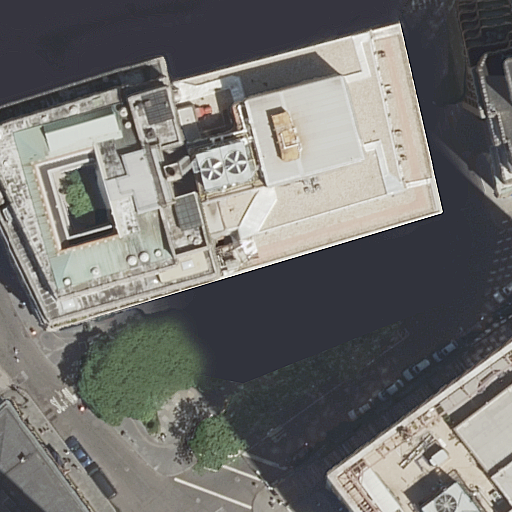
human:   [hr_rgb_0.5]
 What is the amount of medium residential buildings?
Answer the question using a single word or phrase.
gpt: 1

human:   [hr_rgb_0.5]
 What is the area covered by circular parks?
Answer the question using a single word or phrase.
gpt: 0m2

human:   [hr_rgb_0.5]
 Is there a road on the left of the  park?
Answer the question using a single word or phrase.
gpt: yes

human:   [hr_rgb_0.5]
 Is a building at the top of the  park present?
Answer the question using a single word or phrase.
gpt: yes

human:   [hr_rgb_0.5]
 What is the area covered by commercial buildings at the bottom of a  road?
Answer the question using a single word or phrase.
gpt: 0m2

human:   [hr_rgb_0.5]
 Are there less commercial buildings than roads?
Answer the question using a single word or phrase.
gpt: yes

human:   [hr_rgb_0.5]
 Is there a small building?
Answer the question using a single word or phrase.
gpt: yes

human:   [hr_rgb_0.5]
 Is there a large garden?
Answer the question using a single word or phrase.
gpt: no

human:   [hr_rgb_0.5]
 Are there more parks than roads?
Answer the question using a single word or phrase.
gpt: no

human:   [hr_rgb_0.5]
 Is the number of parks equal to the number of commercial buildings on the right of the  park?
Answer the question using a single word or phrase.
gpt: no

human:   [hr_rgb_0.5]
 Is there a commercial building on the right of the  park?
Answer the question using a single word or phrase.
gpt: no

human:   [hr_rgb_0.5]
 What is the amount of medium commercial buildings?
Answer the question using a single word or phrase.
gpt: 0

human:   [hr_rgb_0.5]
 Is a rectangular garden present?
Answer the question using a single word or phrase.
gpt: yes

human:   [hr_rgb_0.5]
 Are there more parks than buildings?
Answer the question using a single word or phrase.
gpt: no

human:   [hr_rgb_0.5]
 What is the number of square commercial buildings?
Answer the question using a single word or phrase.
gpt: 0

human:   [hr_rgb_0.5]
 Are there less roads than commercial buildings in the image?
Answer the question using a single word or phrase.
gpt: no

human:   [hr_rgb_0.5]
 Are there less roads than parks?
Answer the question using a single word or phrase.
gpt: no

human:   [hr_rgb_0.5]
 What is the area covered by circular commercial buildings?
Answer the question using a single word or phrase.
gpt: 0m2

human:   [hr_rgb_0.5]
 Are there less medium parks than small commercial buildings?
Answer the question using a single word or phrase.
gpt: no

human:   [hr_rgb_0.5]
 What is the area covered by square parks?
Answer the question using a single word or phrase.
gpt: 0m2

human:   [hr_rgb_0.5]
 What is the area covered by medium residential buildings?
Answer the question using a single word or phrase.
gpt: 201m2

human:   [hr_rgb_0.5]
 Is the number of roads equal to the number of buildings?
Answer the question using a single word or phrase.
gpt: no

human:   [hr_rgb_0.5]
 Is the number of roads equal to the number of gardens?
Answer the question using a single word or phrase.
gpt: no

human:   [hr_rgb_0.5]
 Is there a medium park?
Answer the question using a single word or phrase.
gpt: no

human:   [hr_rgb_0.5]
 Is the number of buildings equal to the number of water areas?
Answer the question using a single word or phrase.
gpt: no

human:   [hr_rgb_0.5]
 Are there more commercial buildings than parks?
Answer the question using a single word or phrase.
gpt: no

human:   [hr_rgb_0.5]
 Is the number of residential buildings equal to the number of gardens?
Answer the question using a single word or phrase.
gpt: no

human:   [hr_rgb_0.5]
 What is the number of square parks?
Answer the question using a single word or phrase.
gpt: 0

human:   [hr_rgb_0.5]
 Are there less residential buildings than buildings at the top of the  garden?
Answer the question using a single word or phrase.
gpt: no

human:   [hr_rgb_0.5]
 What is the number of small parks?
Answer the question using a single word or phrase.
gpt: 0

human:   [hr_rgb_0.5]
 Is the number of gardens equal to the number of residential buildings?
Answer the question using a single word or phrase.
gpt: no

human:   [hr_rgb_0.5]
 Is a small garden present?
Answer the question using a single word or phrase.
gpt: no

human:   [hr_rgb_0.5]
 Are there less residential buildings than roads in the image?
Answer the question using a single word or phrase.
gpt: yes

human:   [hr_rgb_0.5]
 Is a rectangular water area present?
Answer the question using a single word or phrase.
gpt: no

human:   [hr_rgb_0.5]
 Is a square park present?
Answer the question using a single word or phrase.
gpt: no

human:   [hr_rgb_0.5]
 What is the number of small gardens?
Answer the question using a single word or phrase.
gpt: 0